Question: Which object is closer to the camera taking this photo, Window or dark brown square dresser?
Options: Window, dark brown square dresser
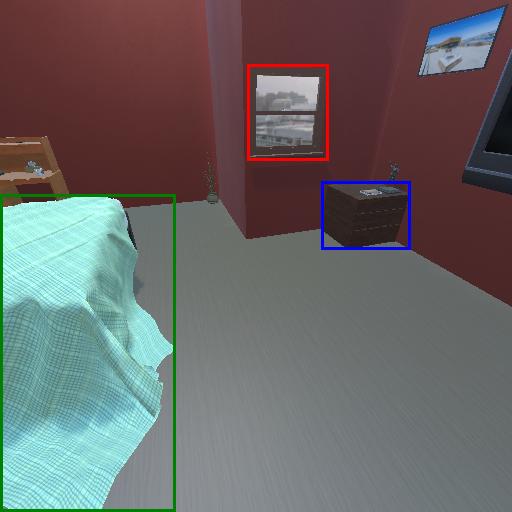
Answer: Window